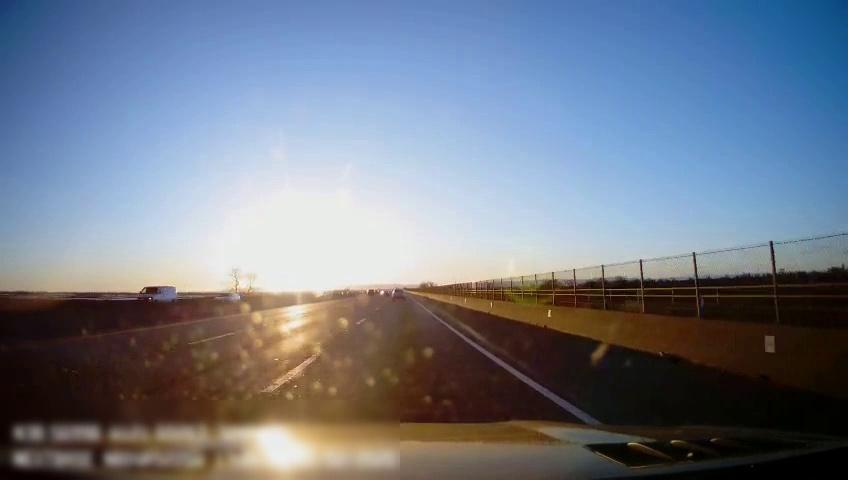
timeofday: Day
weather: Sunny
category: Drivable Space
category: Vehicles | SUV
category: Vehicles | Van
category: Vehicles | Car
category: Lanes | Alternate Lane
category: Lanes | Current Lane
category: Lanes | Current Lane
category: Lanes | Alternate Lane